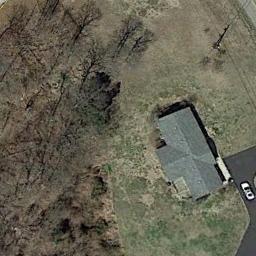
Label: sparse_residential